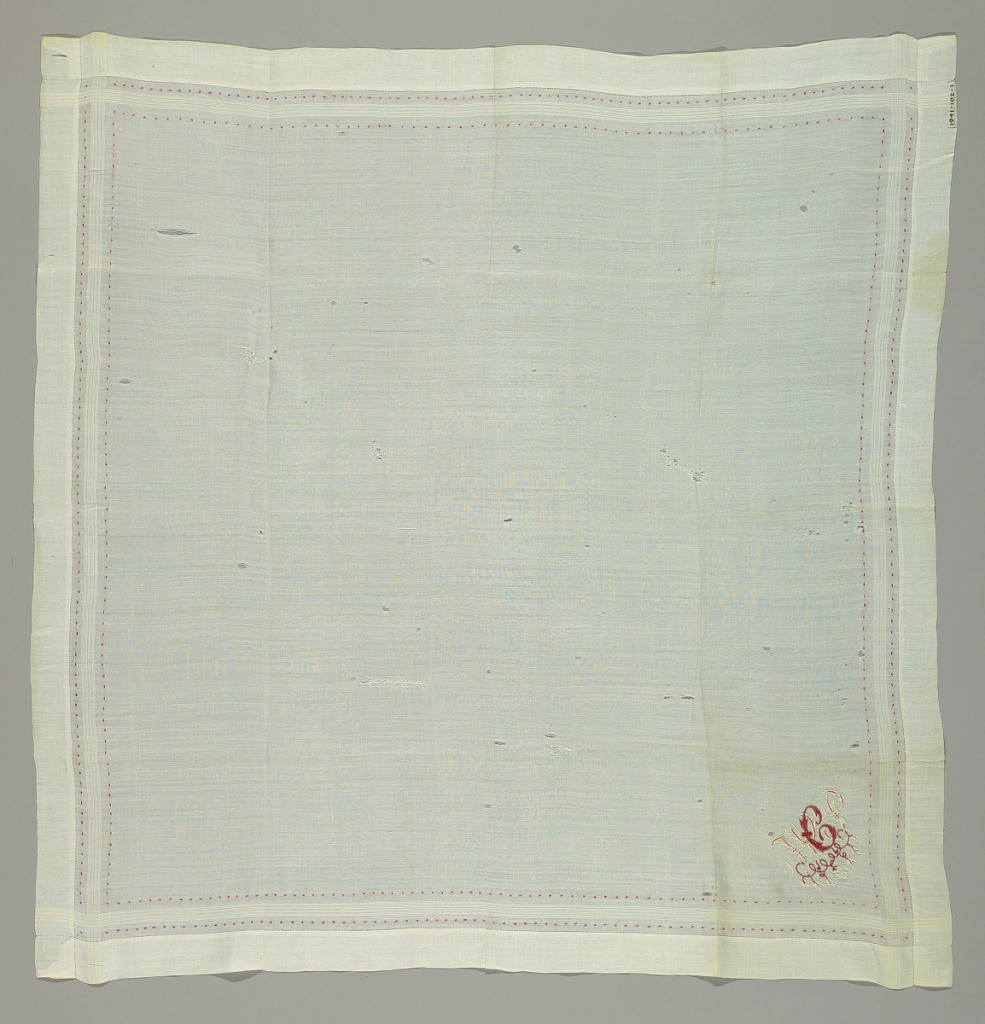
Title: Handkerchief
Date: ca. 1880
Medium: linen, cotton Technique: embroidered
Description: White linen handkerchief with border of four woven and two embroidered stripes and a monogram, W.P.C with vine pattern embroidered in red and white cotton.